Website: apple
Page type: gifting
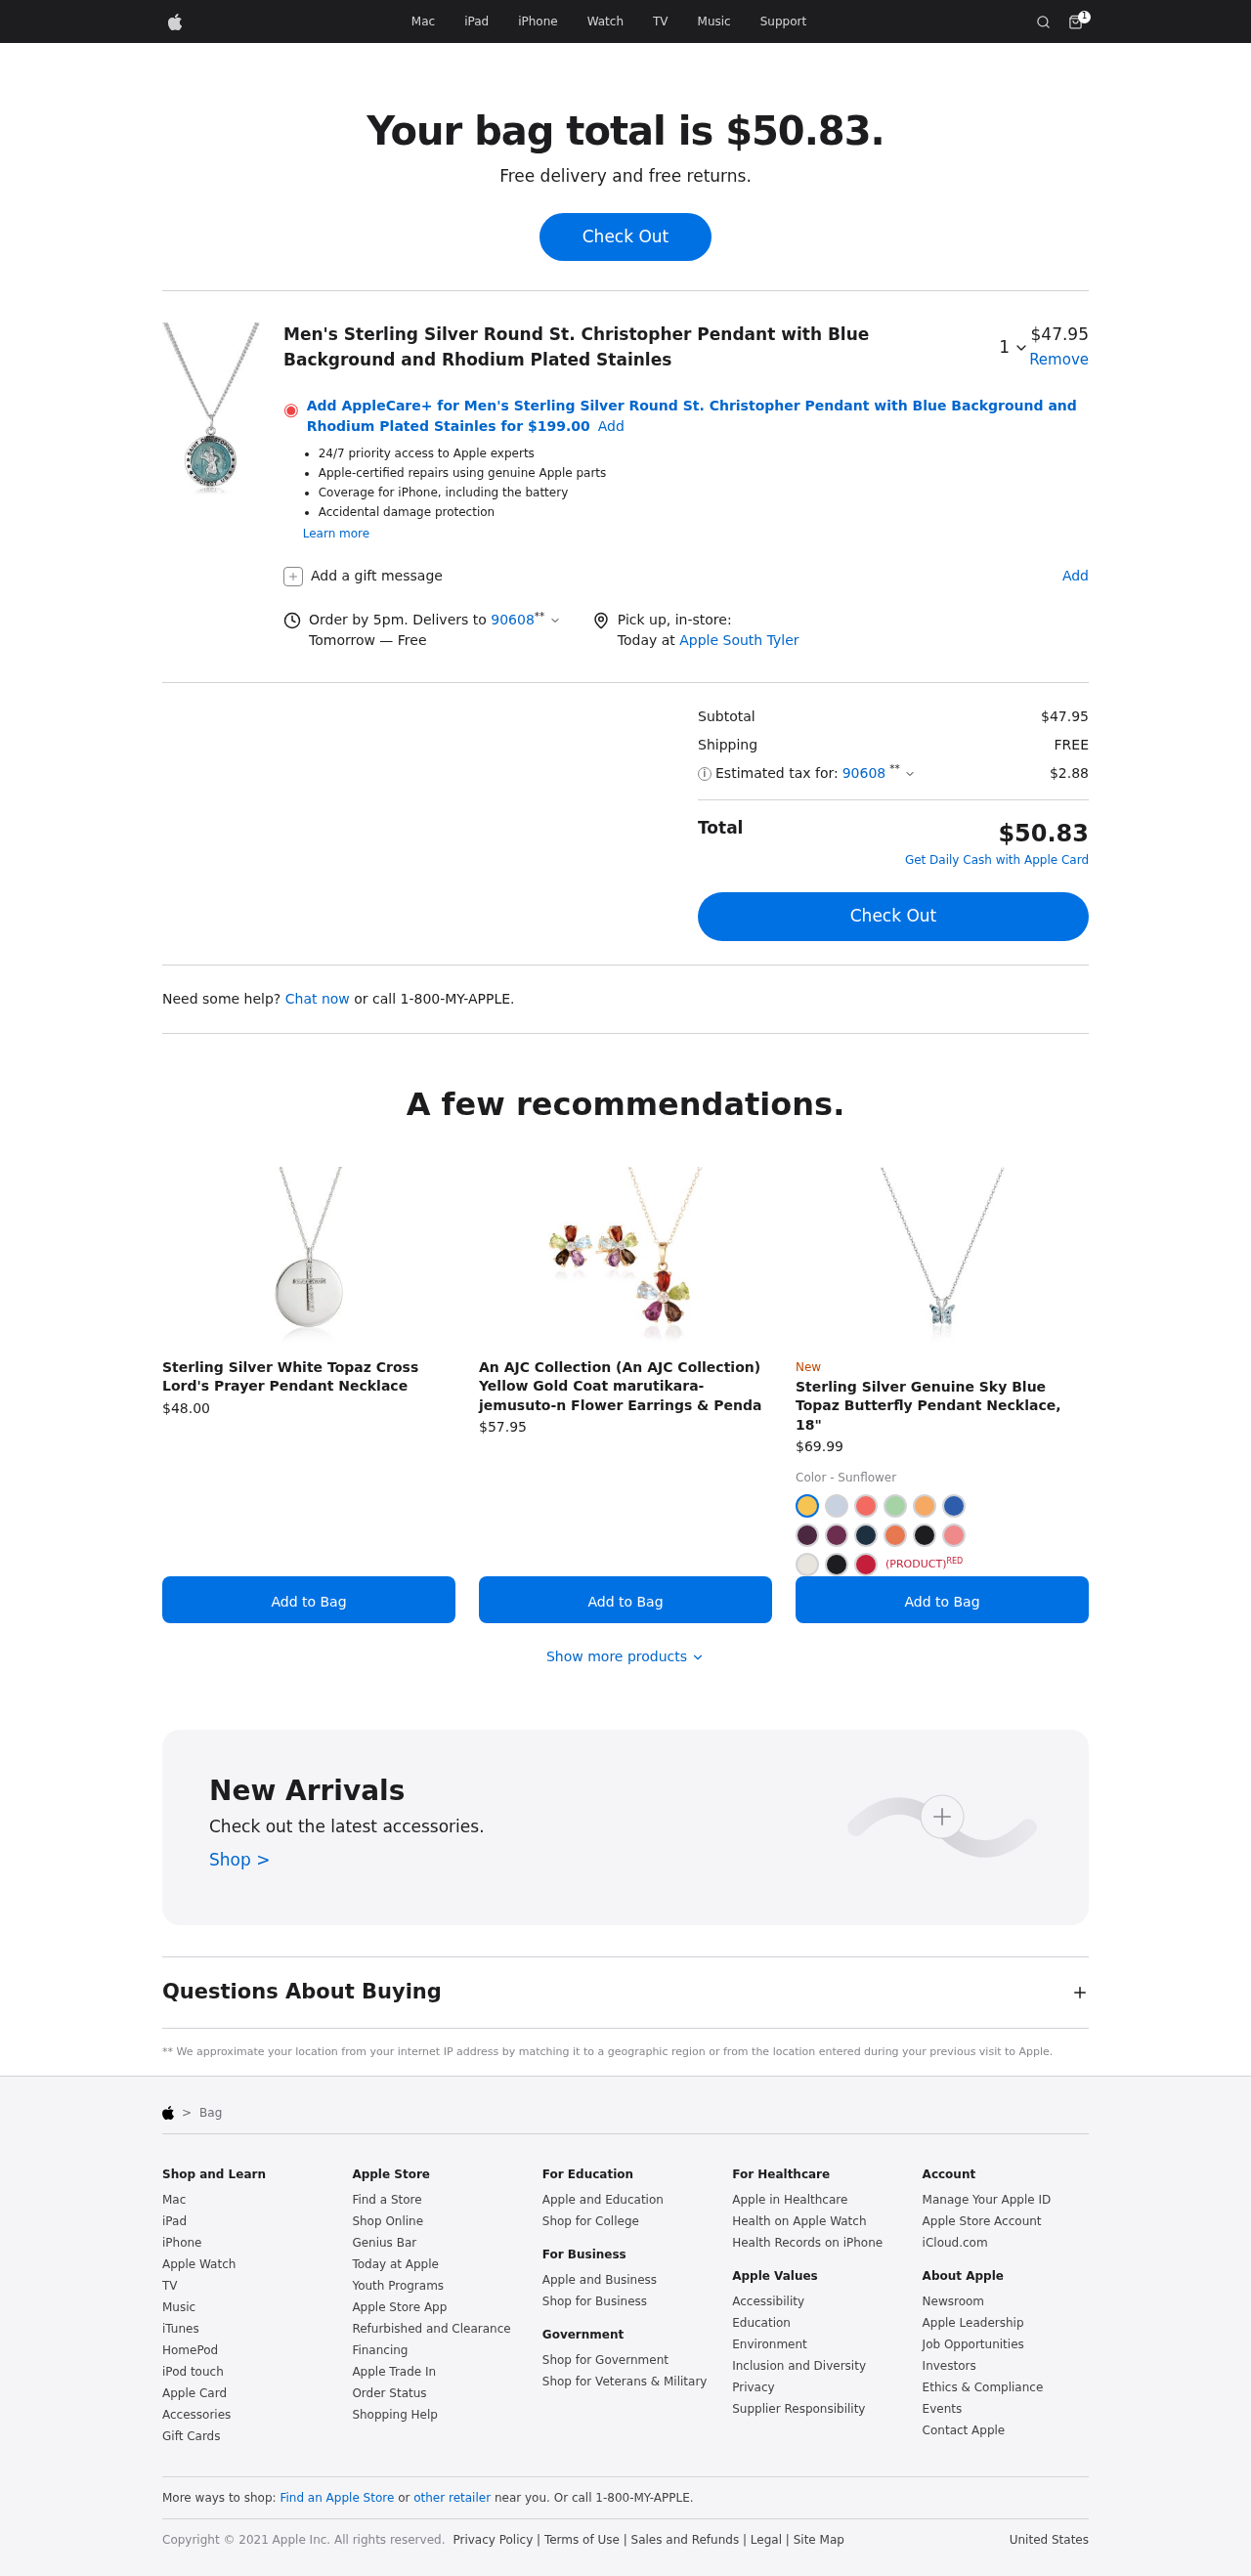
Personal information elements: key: PII_CITY
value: South Tyler
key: PII_POSTCODE
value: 90608
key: PII_POSTCODE_FULL
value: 90608
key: PII_POSTCODE_NUMERIC
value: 90608
Product elements: key: PRODUCT1_NAME
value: Men's Sterling Silver Round St. Christopher Pendant with Blue Background and Rhodium Plated Stainles
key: PRODUCT1_PRICE
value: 47.95
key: PRODUCT1_QUANTITY
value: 1
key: PRODUCT2_NAME
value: Sterling Silver White Topaz Cross Lord's Prayer Pendant Necklace
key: PRODUCT2_PRICE
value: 48
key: PRODUCT3_NAME
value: An AJC Collection (An AJC Collection) Yellow Gold Coat marutikara-jemusuto-n Flower Earrings & Penda
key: PRODUCT3_PRICE
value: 57.95
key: PRODUCT4_NAME
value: Sterling Silver Genuine Sky Blue Topaz Butterfly Pendant Necklace, 18"
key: PRODUCT4_PRICE
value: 69.99
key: PRODUCT1_APPLECARE_PRICE
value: $199.00
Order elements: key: ORDER_NUM_ITEMS
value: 1
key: ORDER_TOTAL
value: $50.83
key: ORDER_SUBTOTAL
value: $47.95
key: ORDER_SHIPPING_COST
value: FREE
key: ORDER_TAX
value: $2.88